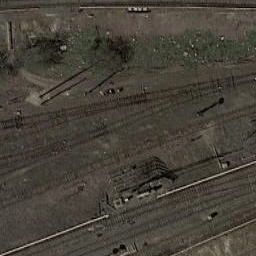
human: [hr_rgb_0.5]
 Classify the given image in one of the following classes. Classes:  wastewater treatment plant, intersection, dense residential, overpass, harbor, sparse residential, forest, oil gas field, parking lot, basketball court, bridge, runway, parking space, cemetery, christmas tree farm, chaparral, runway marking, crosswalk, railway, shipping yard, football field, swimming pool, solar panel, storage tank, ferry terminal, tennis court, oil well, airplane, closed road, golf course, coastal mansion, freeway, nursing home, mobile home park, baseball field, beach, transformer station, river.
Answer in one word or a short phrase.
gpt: railway